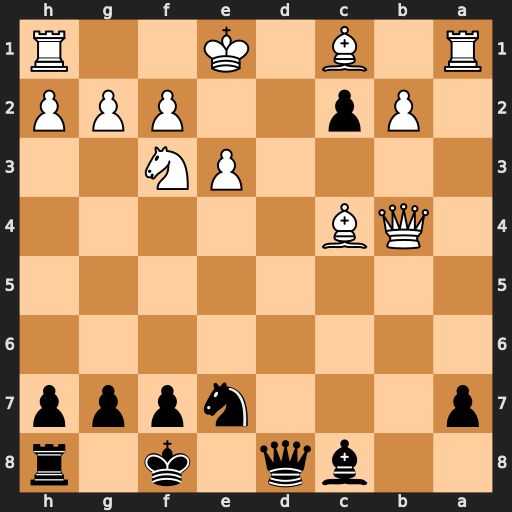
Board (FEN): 2bq1k1r/p3nppp/8/8/1QB5/4PN2/1Pp2PPP/R1B1K2R
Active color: b
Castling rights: KQ
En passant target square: -
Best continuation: Qd1#